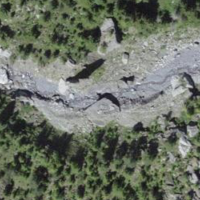
EUNIS habitat code: 50
Species observed at this site:
Cephalanthera rubra